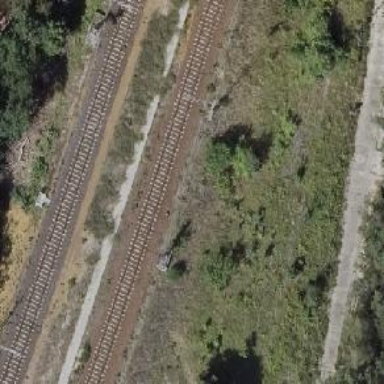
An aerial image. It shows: Railway signal.